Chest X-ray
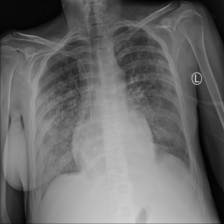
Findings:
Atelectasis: negative
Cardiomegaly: negative
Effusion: positive
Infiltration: positive
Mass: negative
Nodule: positive
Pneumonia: negative
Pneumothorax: negative
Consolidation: positive
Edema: negative
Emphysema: negative
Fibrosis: negative
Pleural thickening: negative
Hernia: negative